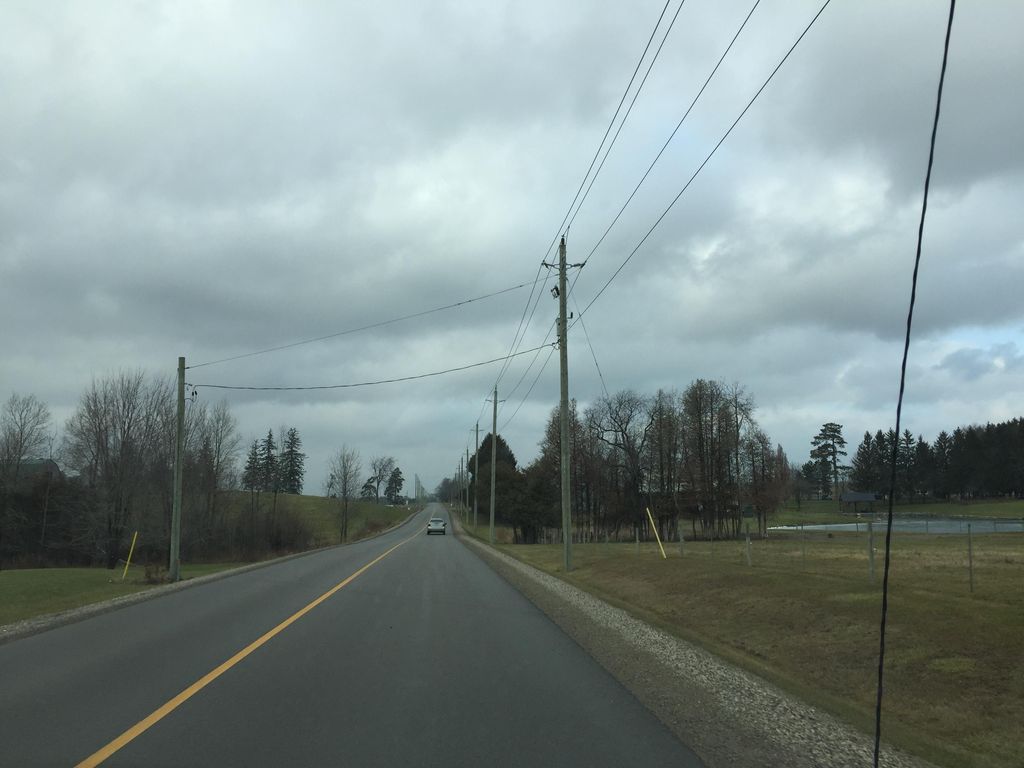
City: kitchener-waterloo